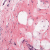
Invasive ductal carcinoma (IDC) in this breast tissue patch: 0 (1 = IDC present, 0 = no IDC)